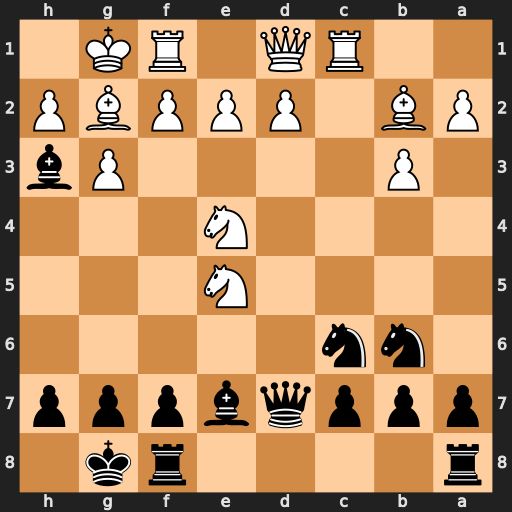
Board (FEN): r4rk1/pppqbppp/1nn5/4N3/4N3/1P4Pb/PB1PPPBP/2RQ1RK1
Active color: b
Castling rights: -
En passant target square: -
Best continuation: Nxe5 Bxh3 Qxh3 Bxe5 Qf5